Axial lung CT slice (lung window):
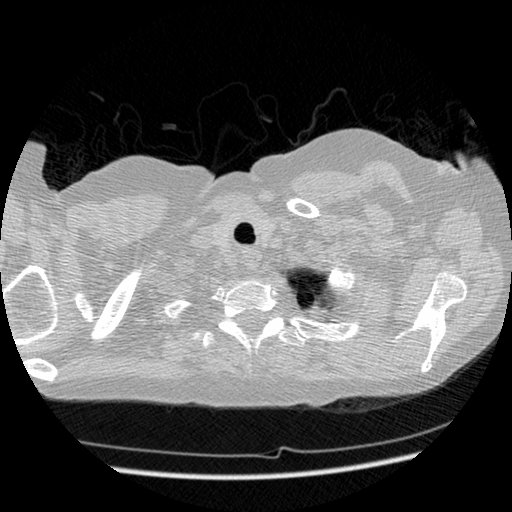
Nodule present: no